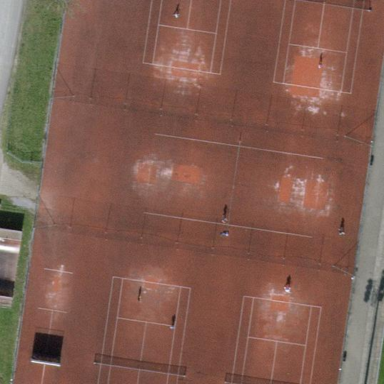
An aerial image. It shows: Sports centre with focus on tennis.